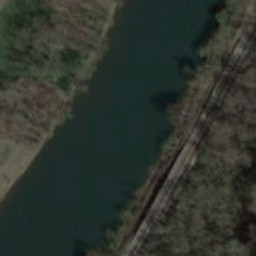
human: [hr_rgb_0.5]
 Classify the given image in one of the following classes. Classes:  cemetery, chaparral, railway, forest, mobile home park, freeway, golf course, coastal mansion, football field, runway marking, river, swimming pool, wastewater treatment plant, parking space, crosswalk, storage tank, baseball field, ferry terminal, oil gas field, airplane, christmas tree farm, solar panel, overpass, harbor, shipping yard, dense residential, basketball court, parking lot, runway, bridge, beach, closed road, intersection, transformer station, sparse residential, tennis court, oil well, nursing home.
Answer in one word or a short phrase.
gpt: river